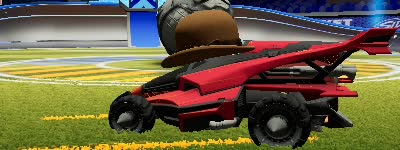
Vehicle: aftershock